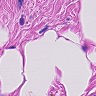
Metastatic tissue present: no